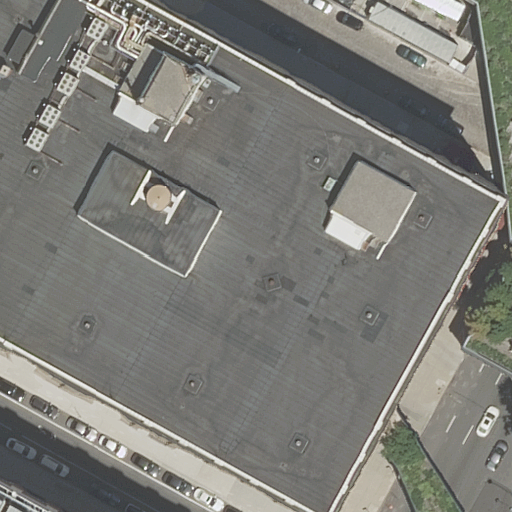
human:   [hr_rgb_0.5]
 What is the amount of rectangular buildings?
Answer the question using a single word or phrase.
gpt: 2

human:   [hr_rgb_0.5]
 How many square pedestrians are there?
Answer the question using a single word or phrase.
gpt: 0

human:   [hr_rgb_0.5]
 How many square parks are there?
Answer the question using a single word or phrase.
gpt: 0

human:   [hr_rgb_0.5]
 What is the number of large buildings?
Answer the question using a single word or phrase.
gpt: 2

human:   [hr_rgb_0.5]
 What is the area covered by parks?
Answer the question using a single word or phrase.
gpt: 384m2

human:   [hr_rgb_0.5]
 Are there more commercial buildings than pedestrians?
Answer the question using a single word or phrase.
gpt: no

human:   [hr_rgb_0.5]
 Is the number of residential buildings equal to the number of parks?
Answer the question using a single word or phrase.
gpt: no

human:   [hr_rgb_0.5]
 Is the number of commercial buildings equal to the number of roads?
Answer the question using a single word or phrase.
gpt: no

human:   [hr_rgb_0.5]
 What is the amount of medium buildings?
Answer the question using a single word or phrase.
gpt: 1

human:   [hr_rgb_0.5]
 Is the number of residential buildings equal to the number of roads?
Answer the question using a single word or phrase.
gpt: yes

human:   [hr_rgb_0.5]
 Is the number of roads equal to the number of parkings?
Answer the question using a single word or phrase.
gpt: no

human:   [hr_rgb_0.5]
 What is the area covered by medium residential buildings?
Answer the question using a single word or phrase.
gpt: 384m2

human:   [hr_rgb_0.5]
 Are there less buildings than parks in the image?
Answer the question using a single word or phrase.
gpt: no

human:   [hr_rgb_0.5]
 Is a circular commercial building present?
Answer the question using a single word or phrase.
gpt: no

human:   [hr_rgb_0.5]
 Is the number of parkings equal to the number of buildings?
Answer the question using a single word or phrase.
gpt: no

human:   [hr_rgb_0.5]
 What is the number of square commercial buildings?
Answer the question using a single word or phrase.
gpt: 0

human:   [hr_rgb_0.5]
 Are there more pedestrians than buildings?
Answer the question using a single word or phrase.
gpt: no

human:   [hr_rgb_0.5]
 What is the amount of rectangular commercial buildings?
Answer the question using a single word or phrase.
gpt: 0

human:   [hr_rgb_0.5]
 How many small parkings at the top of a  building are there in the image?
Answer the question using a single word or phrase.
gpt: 0

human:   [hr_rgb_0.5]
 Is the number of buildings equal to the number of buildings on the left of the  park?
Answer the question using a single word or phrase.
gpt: no

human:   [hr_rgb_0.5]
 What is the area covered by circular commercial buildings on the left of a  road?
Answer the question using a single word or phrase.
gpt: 0m2

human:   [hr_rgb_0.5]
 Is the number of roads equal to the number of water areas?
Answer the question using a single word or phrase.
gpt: no

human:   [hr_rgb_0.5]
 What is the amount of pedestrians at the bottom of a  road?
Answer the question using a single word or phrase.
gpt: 1

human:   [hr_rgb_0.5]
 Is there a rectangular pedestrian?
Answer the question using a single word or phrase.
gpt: yes

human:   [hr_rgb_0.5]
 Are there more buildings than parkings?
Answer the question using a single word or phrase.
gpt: yes

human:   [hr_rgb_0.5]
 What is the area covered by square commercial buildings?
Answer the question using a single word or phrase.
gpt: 0m2

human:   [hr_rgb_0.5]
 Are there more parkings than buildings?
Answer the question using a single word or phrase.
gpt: no

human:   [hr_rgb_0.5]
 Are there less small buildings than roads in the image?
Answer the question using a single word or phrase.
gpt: yes

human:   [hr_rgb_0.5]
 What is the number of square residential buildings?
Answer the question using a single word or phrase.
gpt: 0

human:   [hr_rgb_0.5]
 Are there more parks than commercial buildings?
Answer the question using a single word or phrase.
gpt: yes

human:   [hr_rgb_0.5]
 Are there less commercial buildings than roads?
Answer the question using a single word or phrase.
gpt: yes

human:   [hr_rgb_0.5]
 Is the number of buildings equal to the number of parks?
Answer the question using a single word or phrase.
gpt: no

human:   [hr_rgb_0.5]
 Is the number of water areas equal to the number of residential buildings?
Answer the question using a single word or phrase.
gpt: no

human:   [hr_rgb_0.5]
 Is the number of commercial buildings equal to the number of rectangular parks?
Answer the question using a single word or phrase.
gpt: yes

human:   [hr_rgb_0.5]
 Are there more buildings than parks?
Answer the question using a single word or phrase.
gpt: yes

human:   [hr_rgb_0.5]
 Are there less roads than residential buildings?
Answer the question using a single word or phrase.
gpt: no